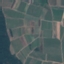
Land use / land cover class: PermanentCrop